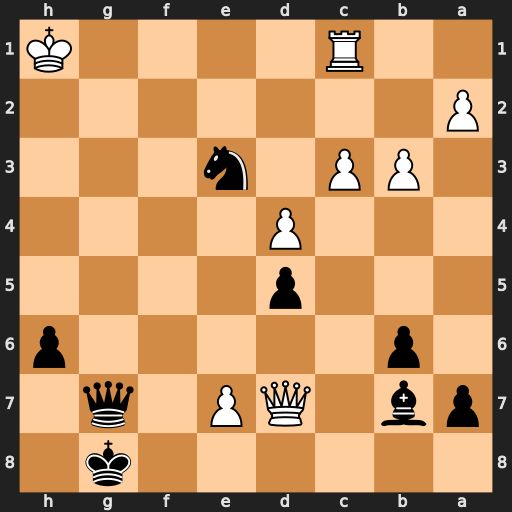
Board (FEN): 6k1/pb1QP1q1/1p5p/3p4/3P4/1PP1n3/P7/2R4K
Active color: b
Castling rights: -
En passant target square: -
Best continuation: Qg2#